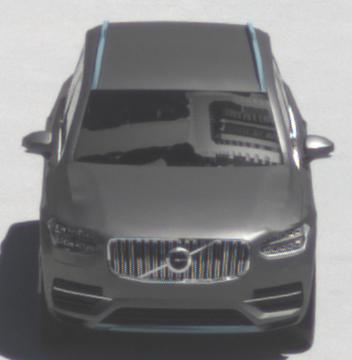
Make: Volvo
Model: XC90 B5
Detailed model: XC90 (L)
Model produced from: 2019/08
Model produced until: 2020/04
Doors: 5
Color: gray
Road condition: dry road
Daytime: midday
Contrast: high contrast